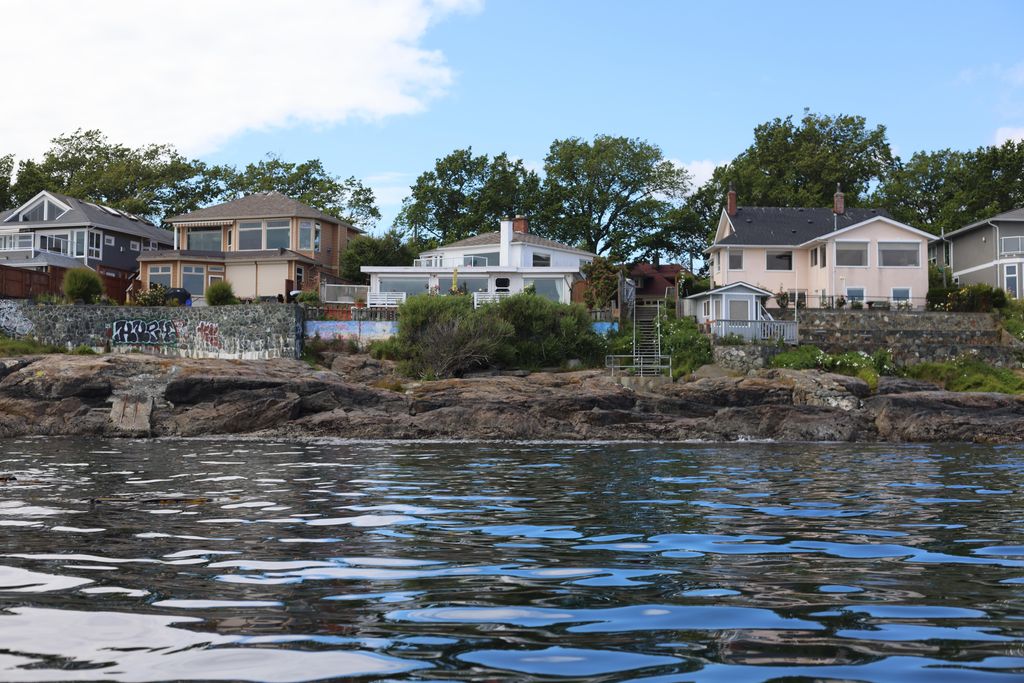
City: victoria